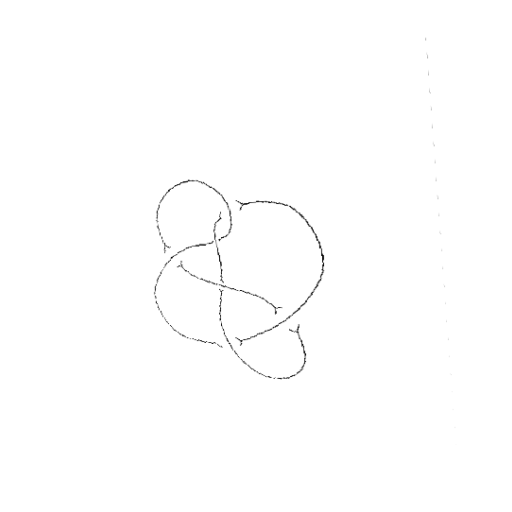
Crossing number: 6